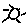
Label: sun